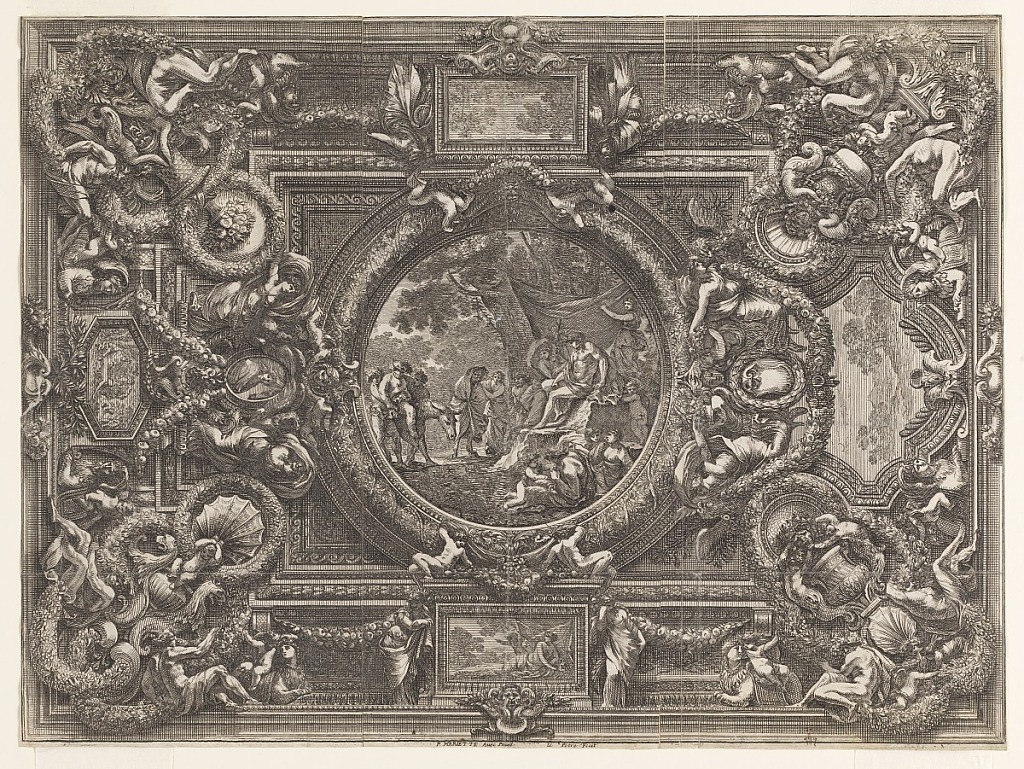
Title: Project for a ceiling. With alternative suggestions.
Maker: Jean Le Pautre, French, 1618–1682
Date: ca. 1660
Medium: Etching
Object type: Print
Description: Berlin 4007. Second state. The central part is -b. The drunken Silenus is brought to Bacchus who is seated on a rock. Ariadne on Naxos and a landscape are shown in the frame. Bottom: P. MARIETTE Auec Priuil. le Potre Fecit; an octagonal painting showing Bacchus being served wine is suggested in the frame of -a, instead of a polygonal landscape in -c.